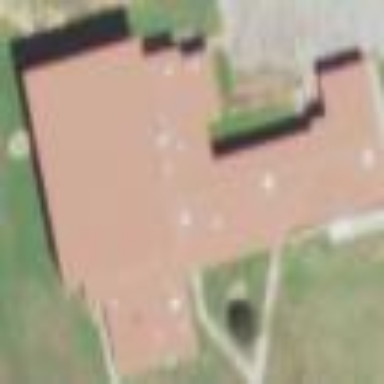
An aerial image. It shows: School building.